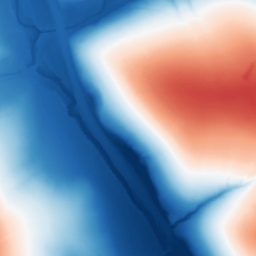
Category: trend_removal
Decomposition family: polynomial
Decomposition parameters: degree: 1
Upsampling method: quintic
Upsampling parameters: scale: 2
Upsampling scale: 2